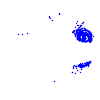
Particle: kaon